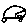
Label: car